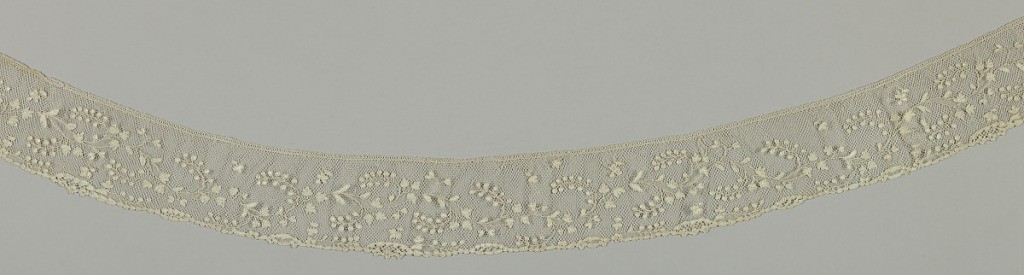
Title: Trimming
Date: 18th century
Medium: linen Technique: needle lace, six-sided reworked grounds
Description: Serpentine floral pattern with a straight border on one side.